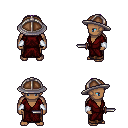
a pixel art fantasy rpg character, male body template, human, dark skin, red robe, robe skirt, purple short mohawk hairstyle, chain helm, white cloth bracers, dagger, four views (front, back, left, right), 2x2 character sprite sheet, small pixel art, hard edges, no anti-aliasing